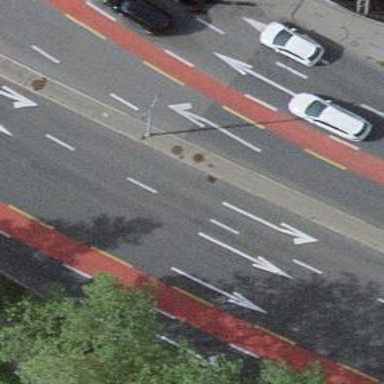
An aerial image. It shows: Primary highway with asphalt surface. There is separate cycle lane with exclusive rights next to the sidewalk.